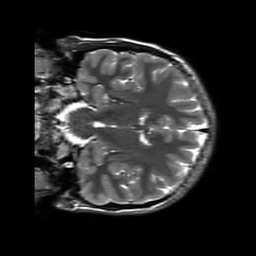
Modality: T2w
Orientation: coronal
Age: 21
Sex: female
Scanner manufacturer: siemens
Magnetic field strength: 3 T
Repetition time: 8.53 s
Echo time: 0.091 s